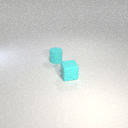
small cyan rubber cylinder to the left of small cyan rubber cube